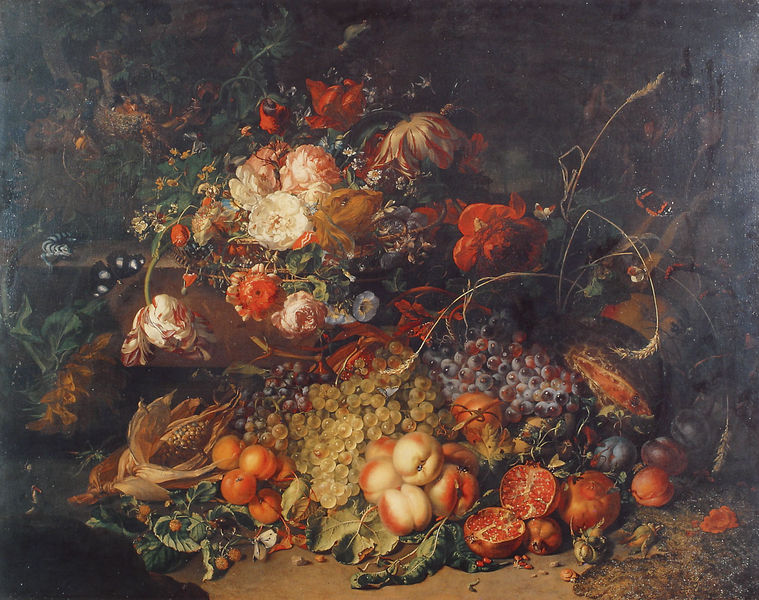
Titel: Früchte und Blumen in einem Wald
Künstler: Rachel Ruysch
Institution: Augsburg, Städtische Kunstsammlungen
Schlagwörter: blumen, bunt, obst, rosen, rot, barock, tot, zweige, früchte, mais, stillleben, trauben, warm, farben, herbst, strauss, tulpe, schmetterling, leben, pfirsich, echse, aprikose, granatapfel, pflaume, traube, zwetschge, dunkl, pfirsisch, stra9ss